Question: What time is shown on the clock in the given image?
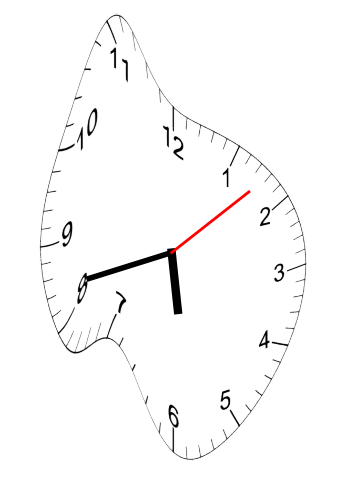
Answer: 05:42:08